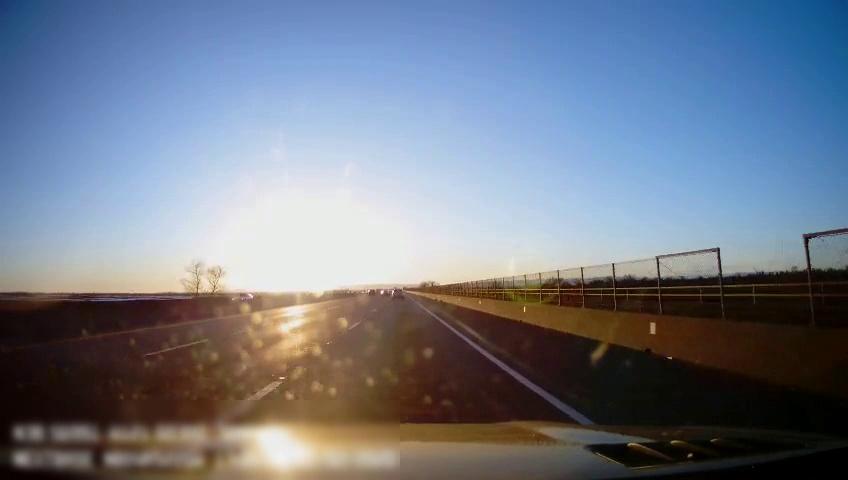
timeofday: Day
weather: Sunny
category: Drivable Space
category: Vehicles | SUV
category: Vehicles | SUV
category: Lanes | Alternate Lane
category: Lanes | Current Lane
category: Lanes | Current Lane
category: Lanes | Alternate Lane